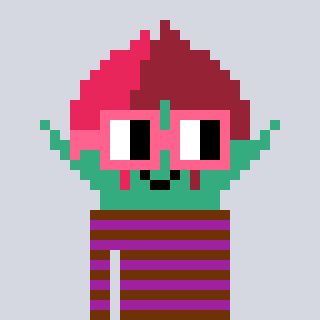
a pixel art character with square pink glasses, a rosebud-shaped head and a magenta-colored body on a cool background